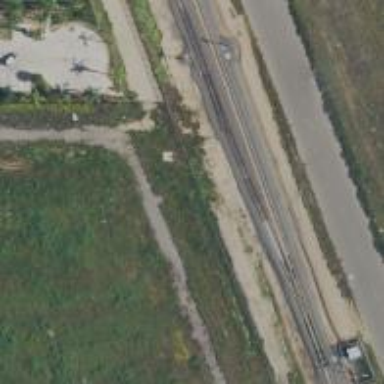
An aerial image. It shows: Railway siding for service.